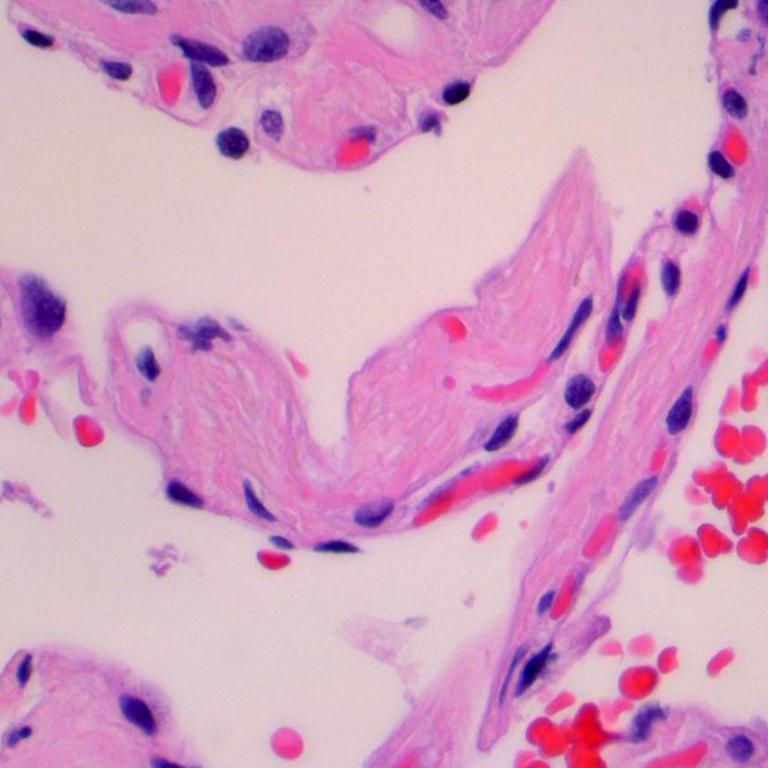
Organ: lung
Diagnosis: benign